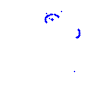
Particle: proton